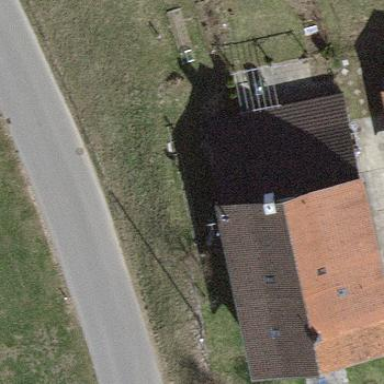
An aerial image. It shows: Simple and straightforward house.